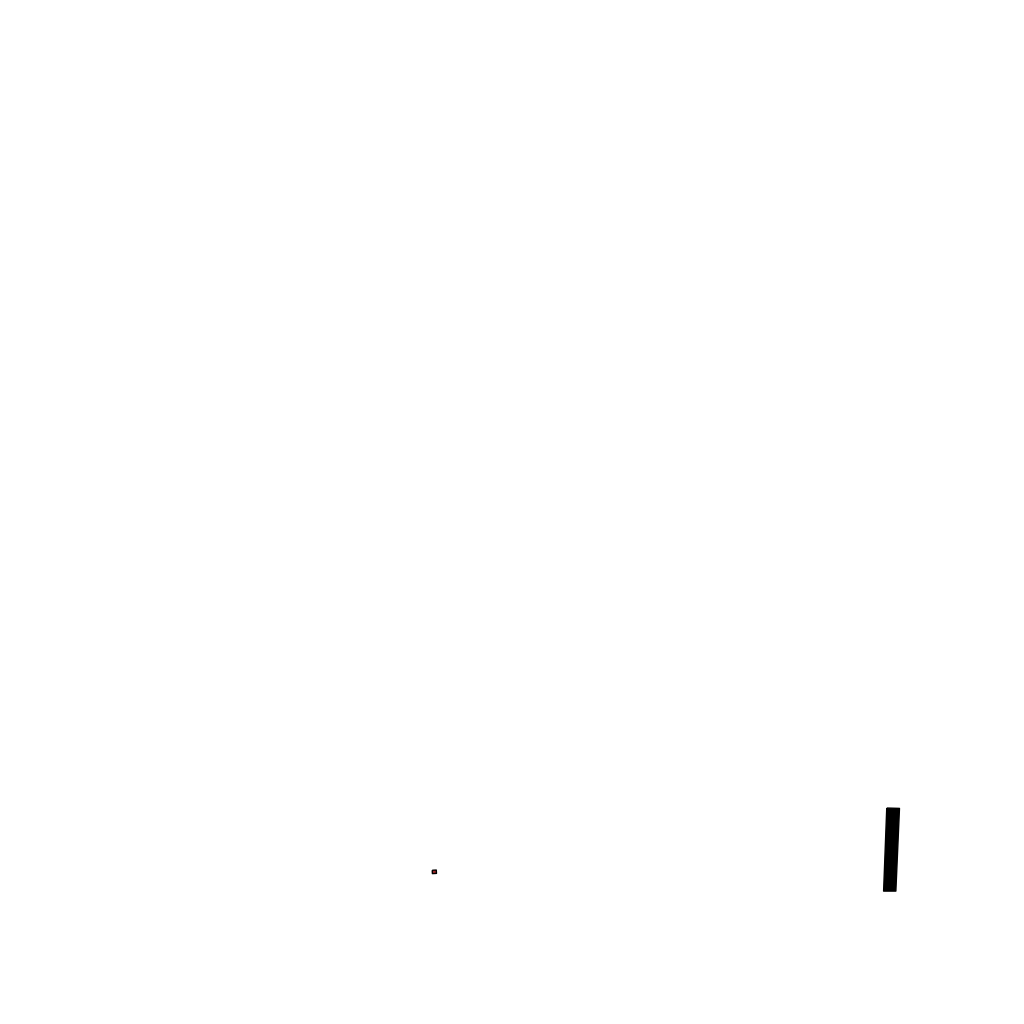
Tags: overhead vector_map, recreation, residential, high_rise, density_1, Building, Facility, 1.0 km²